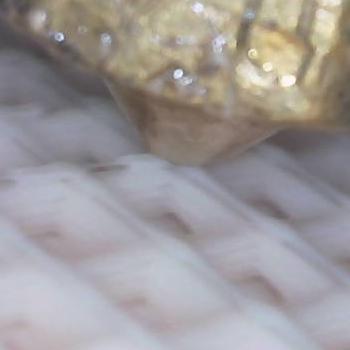
Flow rate: 35%